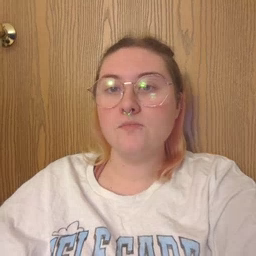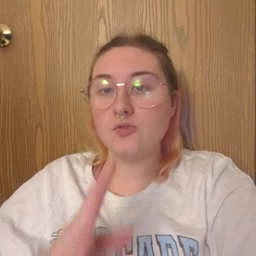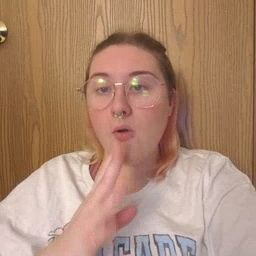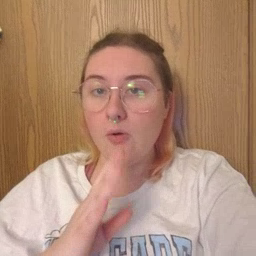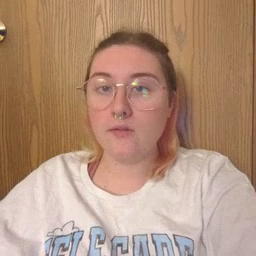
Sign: talk